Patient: sex F, age 59
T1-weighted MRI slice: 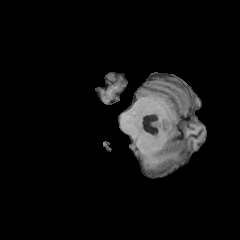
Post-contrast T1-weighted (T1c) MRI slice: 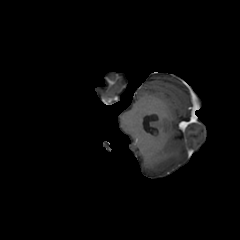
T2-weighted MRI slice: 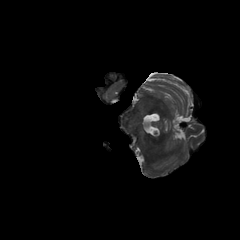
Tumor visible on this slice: no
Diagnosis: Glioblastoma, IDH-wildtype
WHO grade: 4